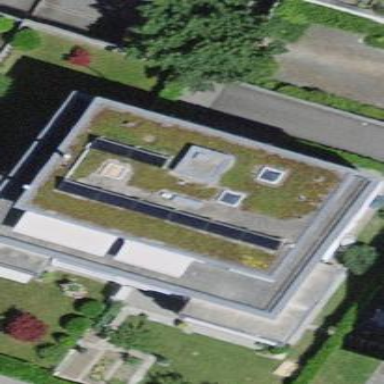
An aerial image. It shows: Residential building with flat roof.